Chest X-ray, PA view. Patient: 24 years old, sex F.
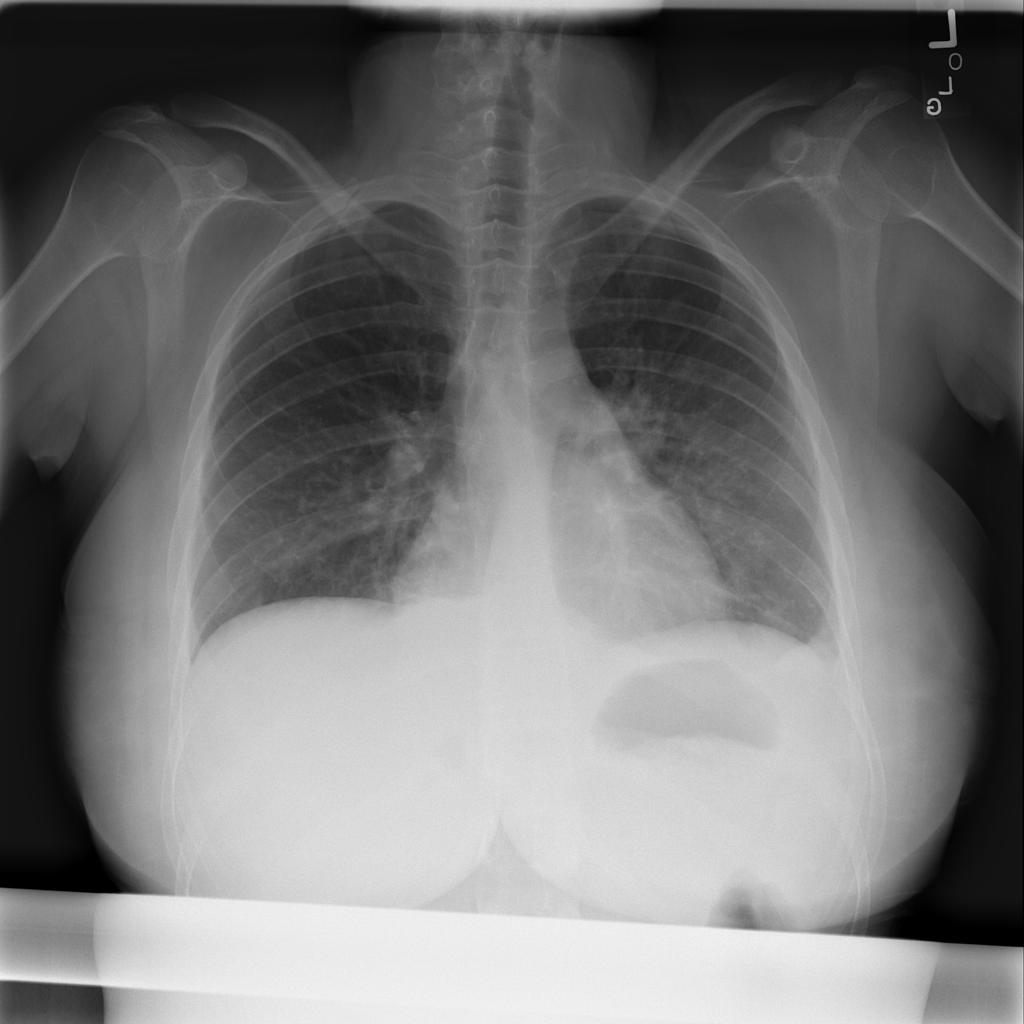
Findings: No Finding